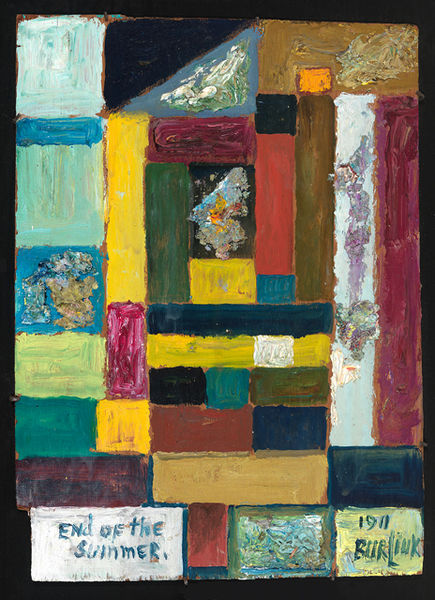
Titel: End of the Summer, End of the Summer
Künstler: David Burliuk
Standort: Amherst (Massachusetts, USA)
Institution: Mead Art Museum, Amherst College
Schlagwörter: blue, red, white, window, green, modern, yellow, flowers, pink, brown, summer, color, cubist, writing, abstract, rectangle, colours, geometric, rectangles, squares, shapes, cubism, colour, minimal, quilt, geometry, triangles, 1911, navy, teal, end of the summer, quadratic